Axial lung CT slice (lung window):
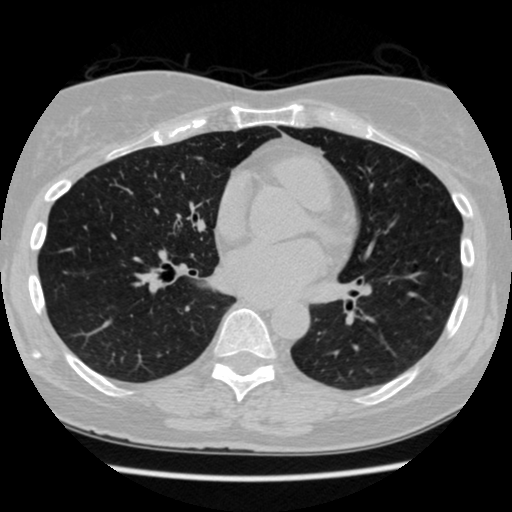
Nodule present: no